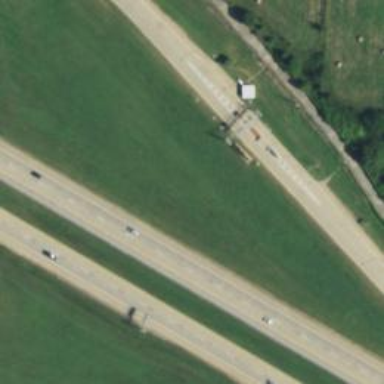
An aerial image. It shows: Toll gantry on the road.